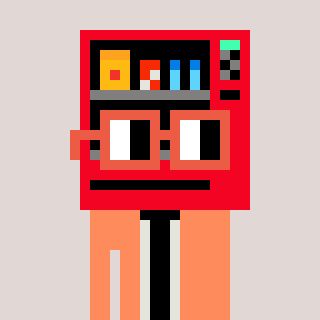
a pixel art character with square orange glasses, a vending machine-shaped head and a peachy-colored body on a warm background